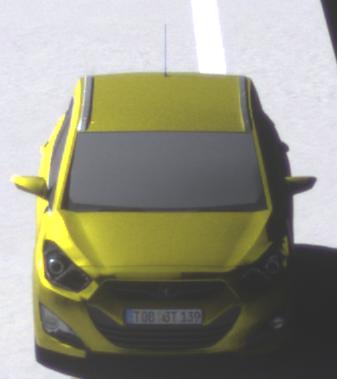
Make: Hyundai
Model: i40 Kombi 1.6 GDI
Detailed model: i40 (VF) Kombi
Model produced from: 2012/08
Model produced until: 2013/09
Doors: 5
Color: yellow
Road condition: dry road
Daytime: morning or afternoon
Contrast: high contrast